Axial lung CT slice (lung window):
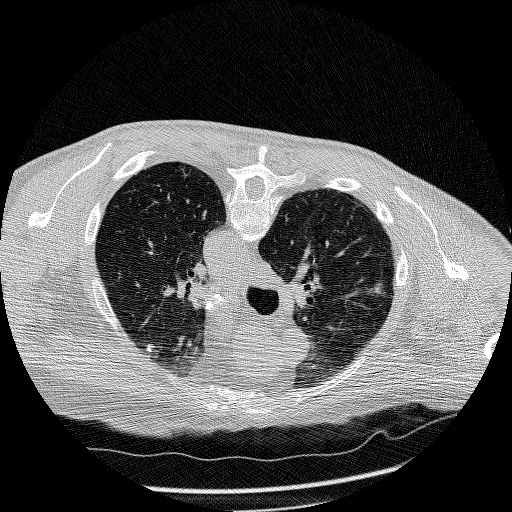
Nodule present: yes
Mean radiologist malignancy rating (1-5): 3